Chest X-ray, AP view. Patient: 38 years old, sex M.
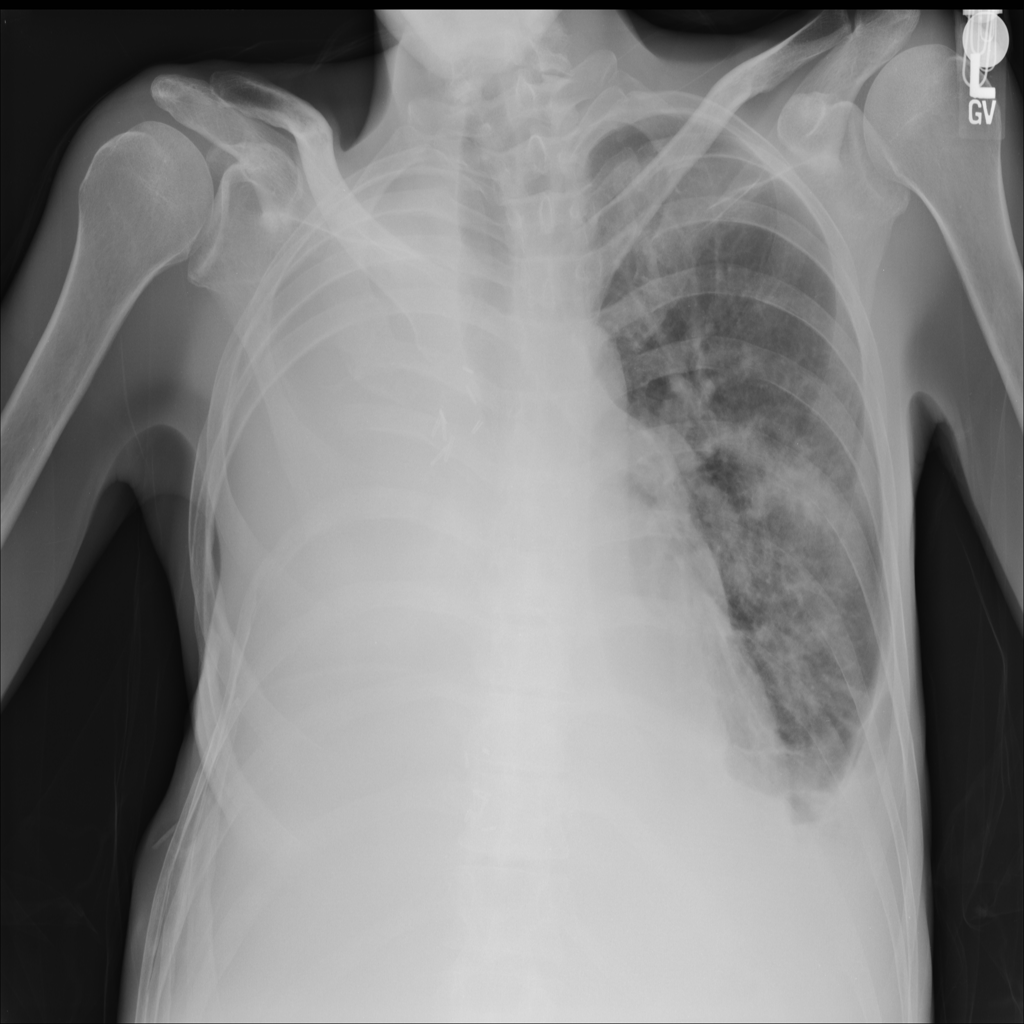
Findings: Effusion, Infiltration